Question: Hi there I have a short question about database design. I also tried the search but can't find what I am looking for. So here is my question:
I have two database tables and (1:N). So basically this means one idea can have none, one or several medias. BUT I asked myself if it's possible to define the table that each idea must have at least one media. If this is possible how can I achieve this with MS SQL Server 2008?
I hope somebody can help me out.
Thx alot for your help
this is what it looks like at the moment:

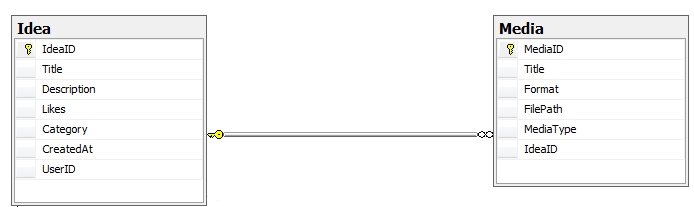
Answer: First, there is a design rule of thumb that a table models either a single entity type or a relationship between entity types but not both. Therefore, I envision three tables, 'Media' (entity), 'Idea' (entity) and 'IdeasMedia' (relationship). p.s. you know the singular of 'media' is 'medium', right? :)
Here's some Standard SQL-92 DDL that focuses on keys only:
'''
CREATE TABLE Media (MediaID INTEGER NOT NULL UNIQUE);
CREATE TABLE Idea (IdeaID INTEGER NOT NULL UNIQUE);
CREATE TABLE IdeasMedia
(
MediaID INTEGER NOT NULL REFERENCES Media (MediaID),
IdeaID INTEGER NOT NULL REFERENCES Idea (IdeaID)
);
CREATE ASSERTION Idea_must_have_media DEFERRABLE
CHECK (
NOT EXISTS (
SELECT *
FROM Idea AS i
WHERE NOT EXISTS (
SELECT *
FROM IdeasMedia AS im
WHERE im.MediaID = i.IdeaID
)
)
);
'''
There is a 'chicken and egg' scenario here: can't create an idea with without a referencing 'IdeasMedia' but can't create an 'IdeasMedia' without creating an 'Idea'!
The ideal (set-based) solution would be for SQL Standard to support multiple assignment e.g.
'''
INSERT INTO Media (MediaID) VALUES (22),
INSERT INTO Idea (IdeaID) VALUES (55),
INSERT INTO IdeasMedia (MediaID, IdeaID) VALUES (22, 55);
'''
where the semicolon indicates the SQL statement boundary at which point constraints are checked and the commas denoting the sub-statements.
Sadly, there are no plans to add this set-based paradigm to the SQL Standard.
The SQL-92 (procedural) solution to this is as follows:
'''
BEGIN TRANSACTION;
INSERT INTO Media (MediaID) VALUES (22);
SET CONSTRAINTS Idea_must_have_media DEFERRED;
-- omit the above if the constraint was declared as INITIALLY DEFERRED.
INSERT INTO Idea (IdeaID) VALUES (55);
INSERT INTO IdeasMedia (MediaID, IdeaID) VALUES (55, 22);
SET CONSTRAINTS Idea_must_have_media IMMEDIATE;
-- above may be omitted: constraints are checked at commit anyhow.
COMMIT TRANSACTION;
'''
Sadly, SQL Server doesn't support 'CREATE ASSERTION' nor 'CHECK' constraints that can refer to other tables nor deferrable constraints!
Personally, I would handle this in SQL Server as follows:
- 'Ideas''IdeasMedia'- - 'Media''Idea'
Certainly, this (again procedural) implementation is far removed from the ideal set-based approach, which probably explains why most SQL coders turn a blind eye to a requirement for a 1:1..N relationship and instead assume the designer meant 1:0..N !!